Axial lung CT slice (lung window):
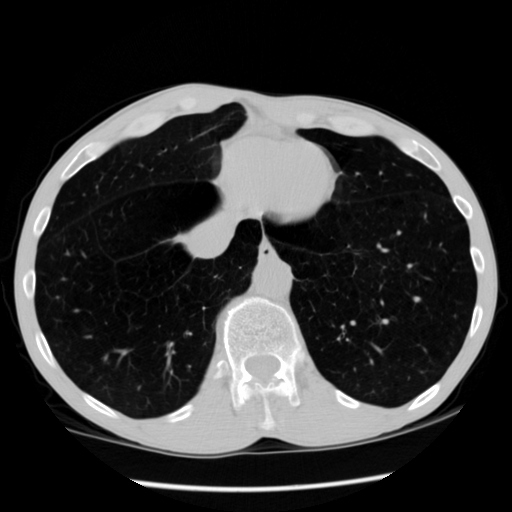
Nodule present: no